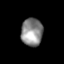
Tissue: skin
Cell type: Epithelial cells
Senescence score: 0.2334
Nuclear area (px): 589
Mean DAPI intensity: 139.238